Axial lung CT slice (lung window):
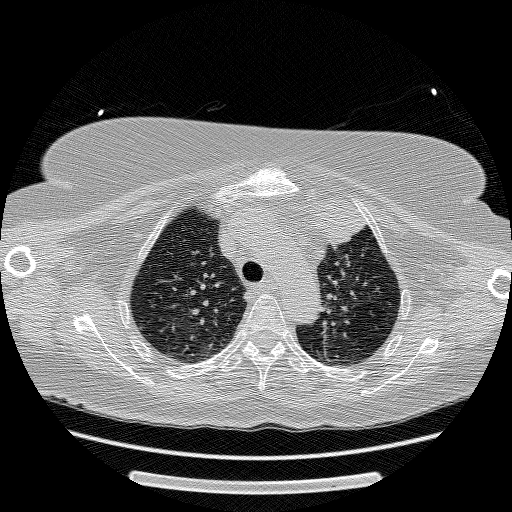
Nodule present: no